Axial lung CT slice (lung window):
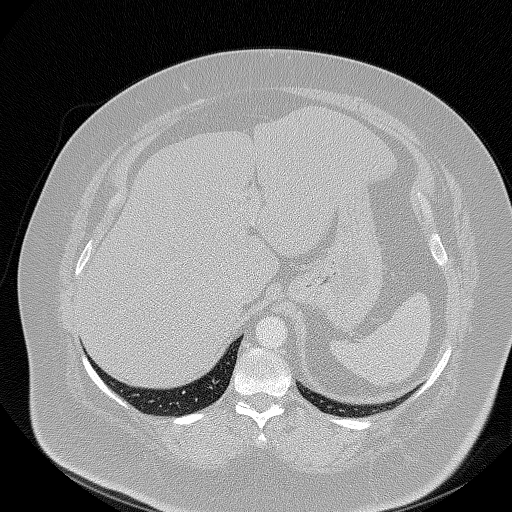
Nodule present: no